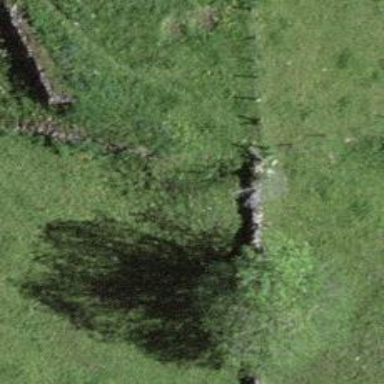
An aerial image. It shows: Path covered with grass.